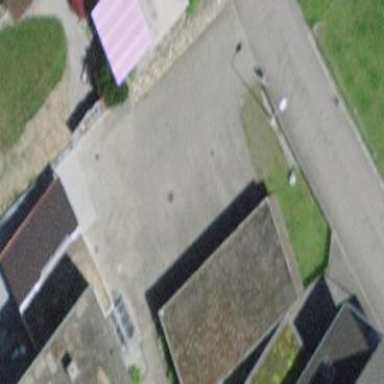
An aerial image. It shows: Group of garages.